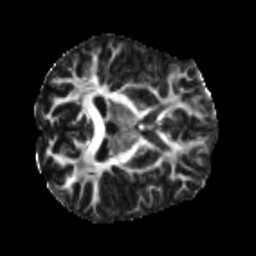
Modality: FA
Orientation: axial
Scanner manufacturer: siemens
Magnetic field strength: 3 T
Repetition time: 4 s
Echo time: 0.0594 s